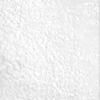
Label: not_dusty